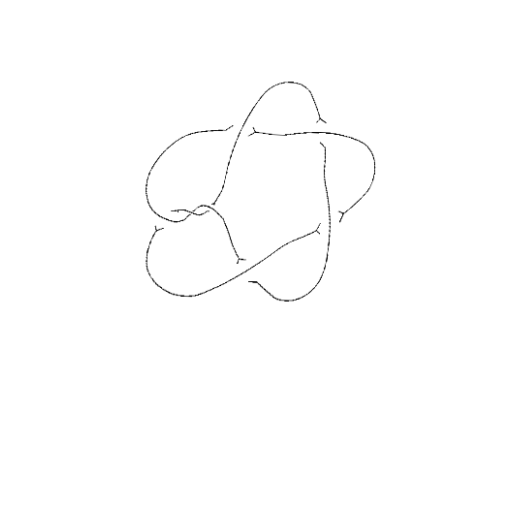
Crossing number: 7